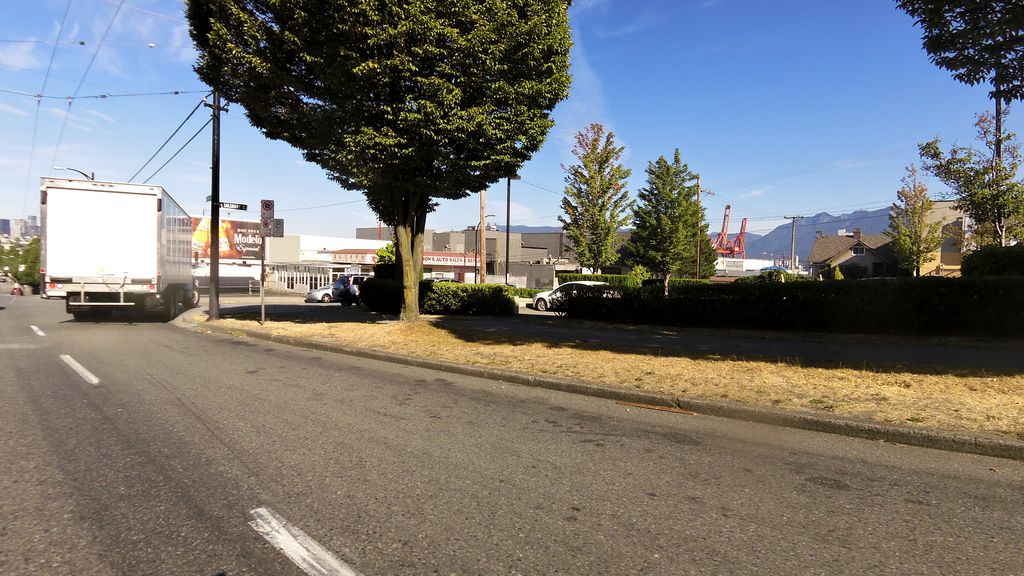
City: vancouver